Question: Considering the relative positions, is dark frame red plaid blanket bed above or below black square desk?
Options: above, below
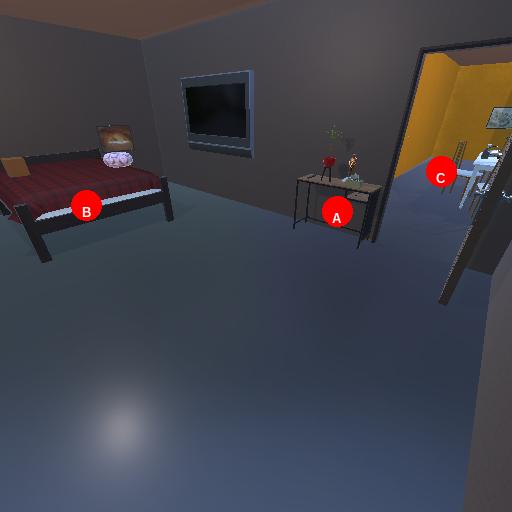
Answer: above